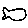
Label: fish